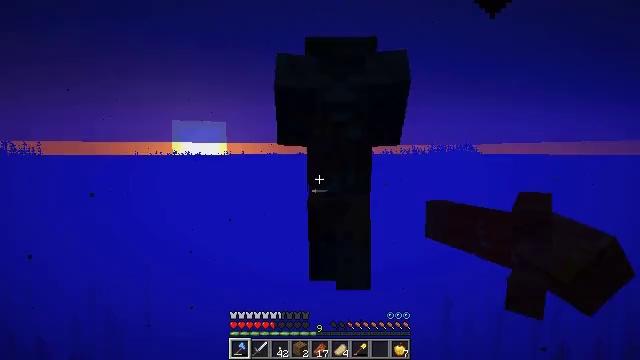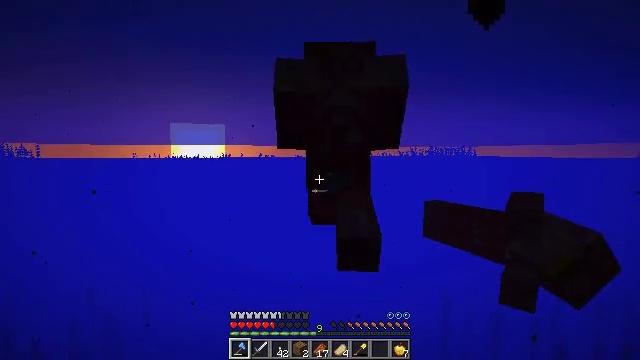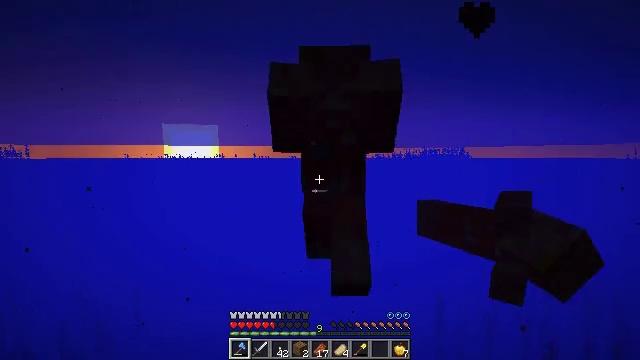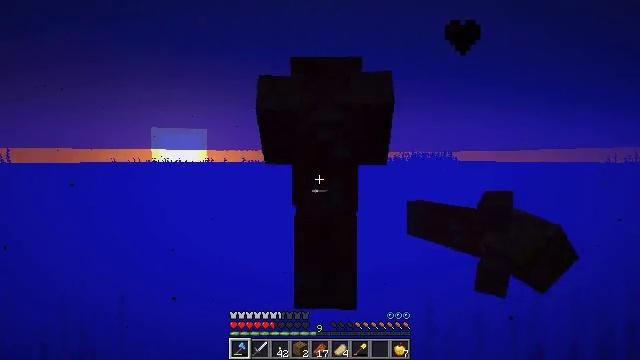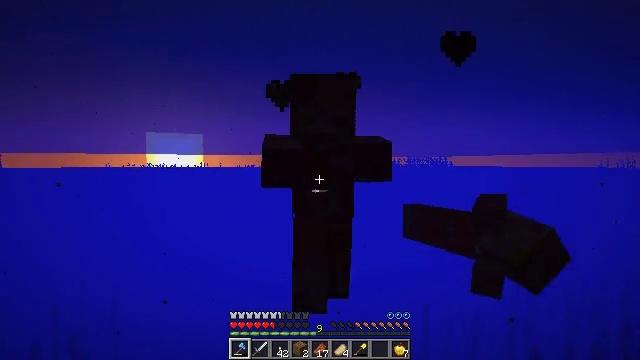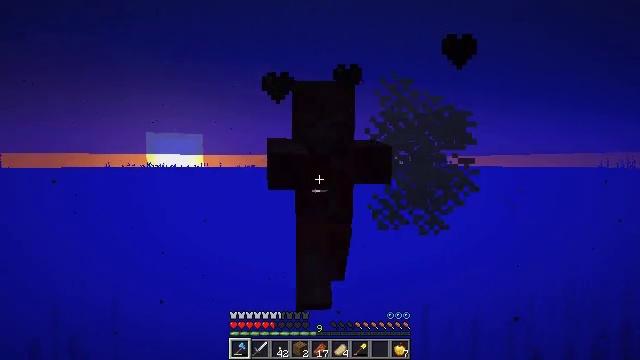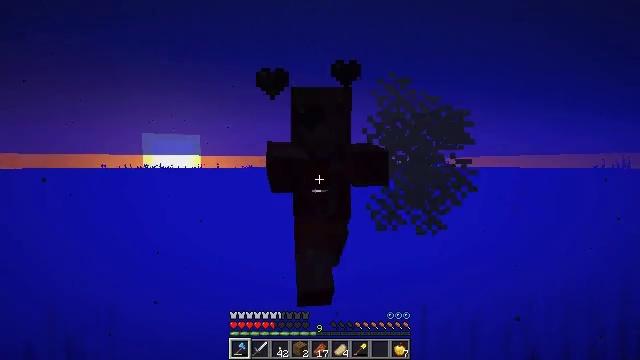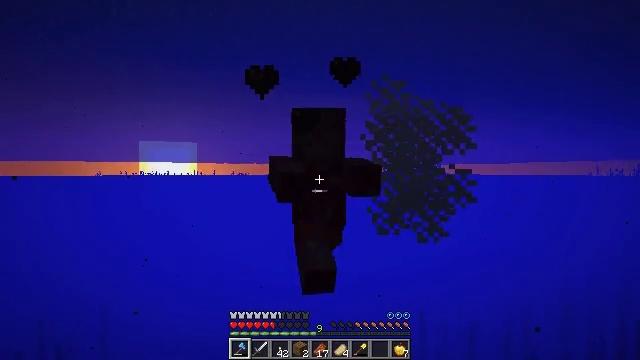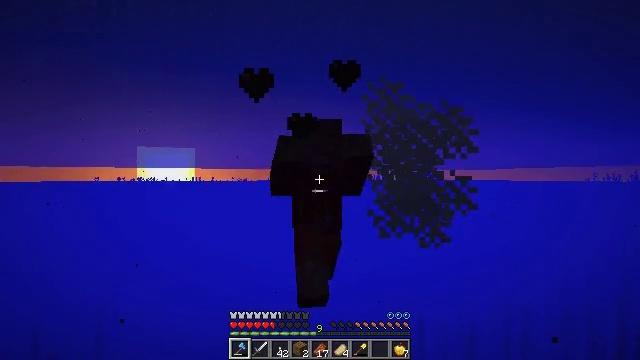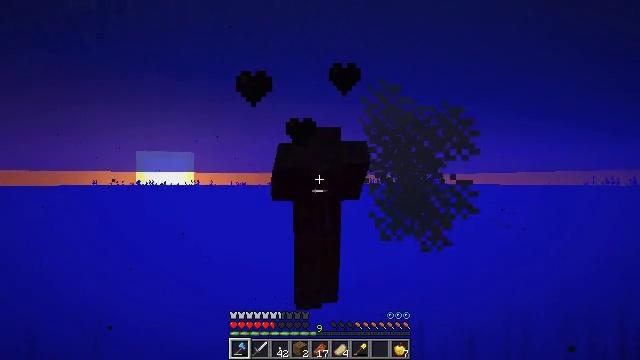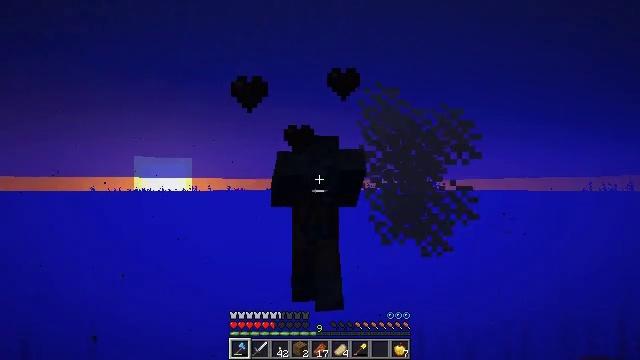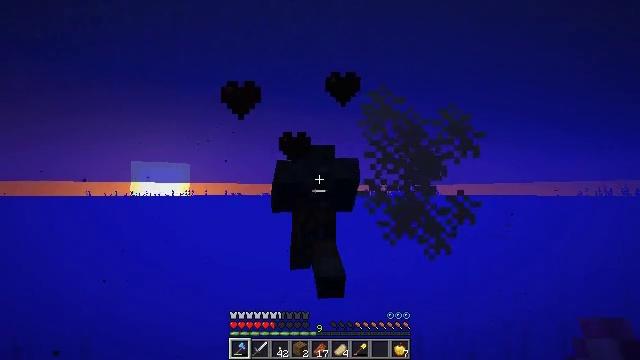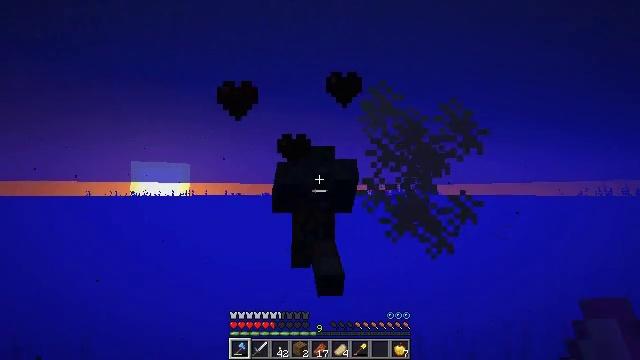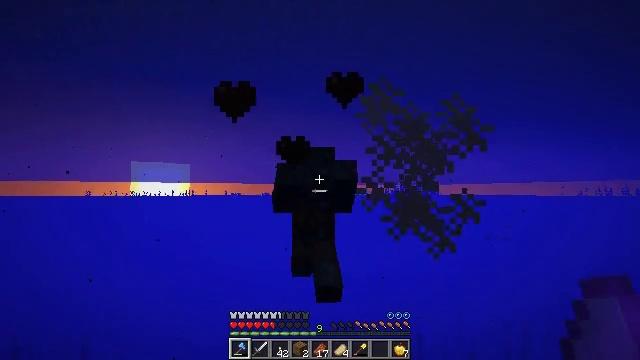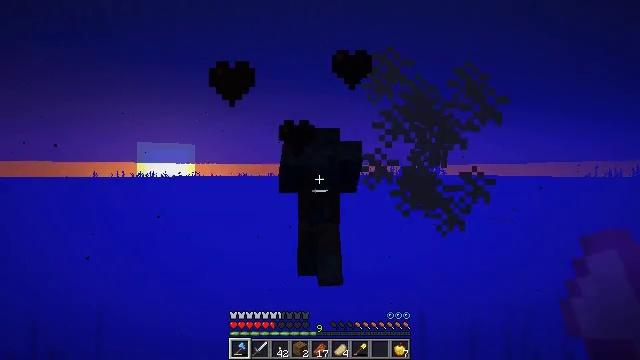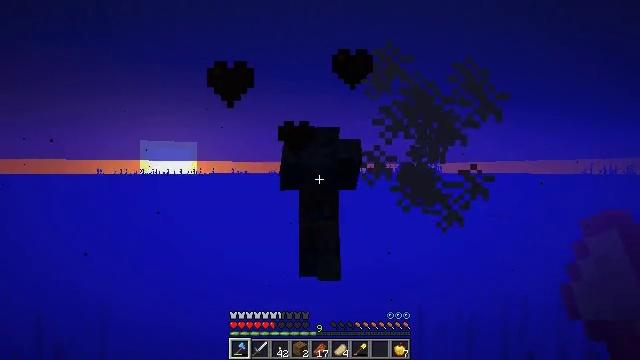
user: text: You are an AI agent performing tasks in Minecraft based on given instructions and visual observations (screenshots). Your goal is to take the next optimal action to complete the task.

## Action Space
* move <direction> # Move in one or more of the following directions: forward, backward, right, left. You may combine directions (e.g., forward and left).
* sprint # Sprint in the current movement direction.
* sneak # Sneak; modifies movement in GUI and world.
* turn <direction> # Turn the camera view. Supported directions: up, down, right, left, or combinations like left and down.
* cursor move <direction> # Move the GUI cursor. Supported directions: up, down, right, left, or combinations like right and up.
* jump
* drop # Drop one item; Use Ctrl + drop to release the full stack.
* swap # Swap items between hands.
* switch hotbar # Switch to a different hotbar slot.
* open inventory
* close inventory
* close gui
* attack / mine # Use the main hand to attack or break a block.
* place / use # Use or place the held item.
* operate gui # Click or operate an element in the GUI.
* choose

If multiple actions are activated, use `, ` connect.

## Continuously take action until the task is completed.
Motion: motion action
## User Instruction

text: Hunt the drowned.
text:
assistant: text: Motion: no_op
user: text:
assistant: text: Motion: move forward, turn right
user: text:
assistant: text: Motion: move forward, turn right
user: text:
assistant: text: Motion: move forward
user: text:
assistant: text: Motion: move forward
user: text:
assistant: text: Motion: move forward
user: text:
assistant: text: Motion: move forward, turn up
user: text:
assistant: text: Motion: move forward, turn up
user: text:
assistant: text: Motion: move forward
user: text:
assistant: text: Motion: move forward, turn up
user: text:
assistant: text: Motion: move forward
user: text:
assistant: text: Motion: move forward
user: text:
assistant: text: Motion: move forward
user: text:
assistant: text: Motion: move forward, sprint, turn down
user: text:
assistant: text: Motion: move forward, sprint
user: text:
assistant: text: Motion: move forward, sprint
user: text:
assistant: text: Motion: move forward
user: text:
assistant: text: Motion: move forward
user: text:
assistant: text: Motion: move forward, sprint, turn up
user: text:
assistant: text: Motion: move forward, sprint, turn up
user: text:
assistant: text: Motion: move forward
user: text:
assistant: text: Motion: move forward
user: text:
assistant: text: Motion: move forward, turn right and up
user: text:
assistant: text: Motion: move forward, turn up
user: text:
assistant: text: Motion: attack / mine
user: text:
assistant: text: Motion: attack / mine
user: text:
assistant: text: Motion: move forward, attack / mine
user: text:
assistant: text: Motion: move forward
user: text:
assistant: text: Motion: move forward
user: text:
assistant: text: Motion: move forward